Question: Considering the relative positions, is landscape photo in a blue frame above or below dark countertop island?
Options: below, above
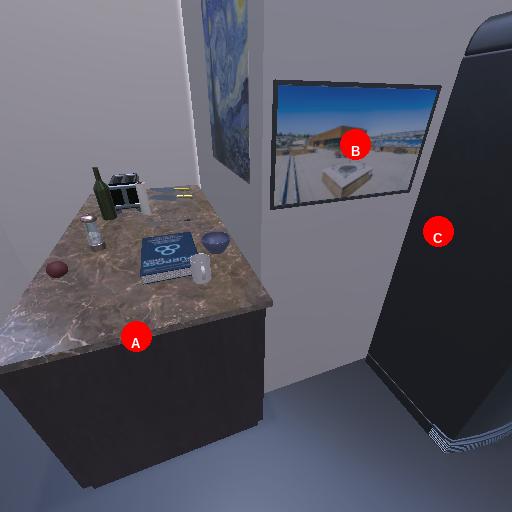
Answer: below